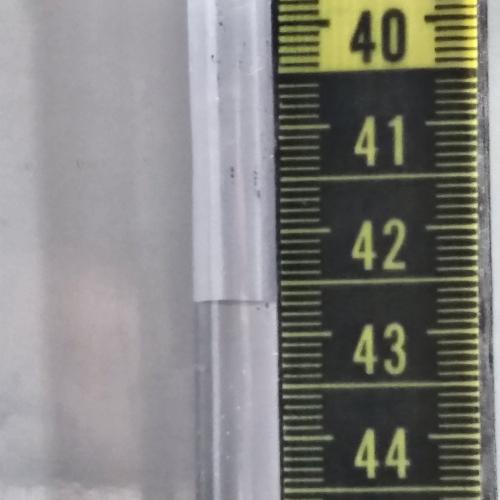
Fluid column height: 42.7 cm